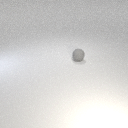
small gray rubber sphere